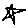
Label: star